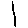
Label: line